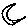
Label: moon